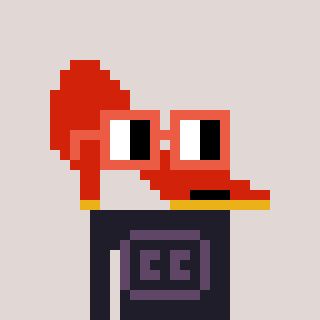
a pixel art character with square orange glasses, a highheel-shaped head and a grayscale-colored body on a warm background